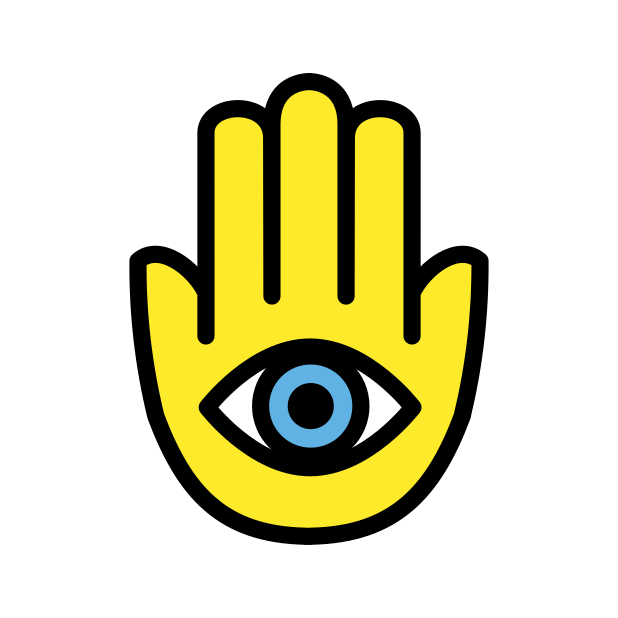
Emoji: 🪬
Name: hamsa
Unicode: 0x1faac